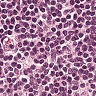
Metastatic tissue present: no